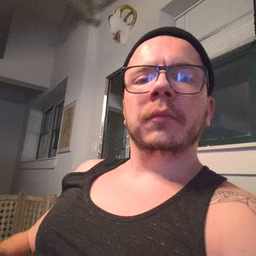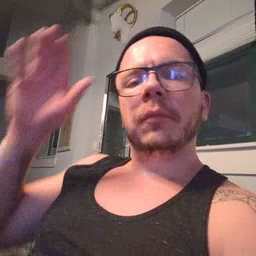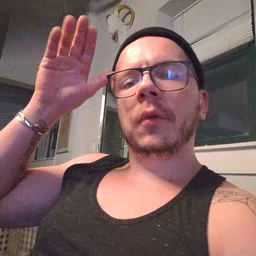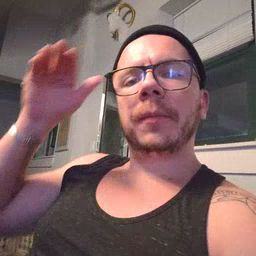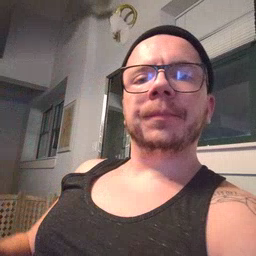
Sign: donkey